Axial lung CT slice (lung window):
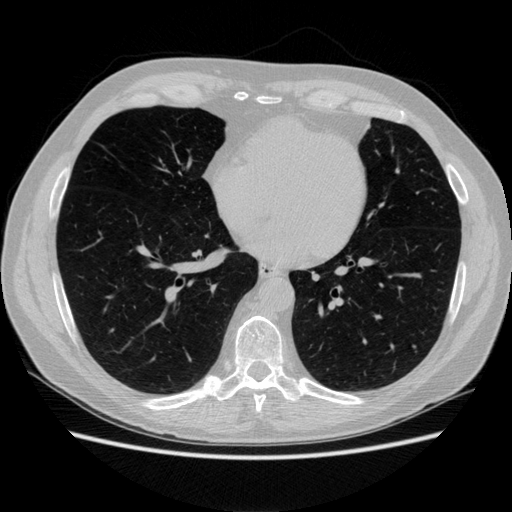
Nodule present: yes
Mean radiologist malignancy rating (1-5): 2.667